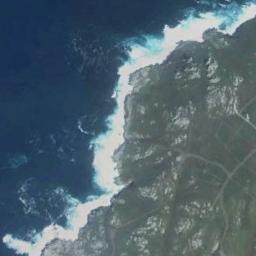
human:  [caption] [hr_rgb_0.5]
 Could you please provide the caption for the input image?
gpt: Waves of deep blue water wash the beach .

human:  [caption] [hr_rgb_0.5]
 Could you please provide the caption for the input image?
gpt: The type of beach is rocky coast and some plants are on the beach .

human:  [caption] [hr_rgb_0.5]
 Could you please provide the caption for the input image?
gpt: There is little vegetation on the beach .

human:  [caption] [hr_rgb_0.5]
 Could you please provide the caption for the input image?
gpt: Deep blue sea, White spray and grey coast .

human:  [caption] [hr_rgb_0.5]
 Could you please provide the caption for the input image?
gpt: The sea is calm beside the beach .